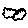
Label: cloud